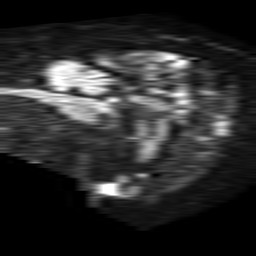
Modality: TRACE
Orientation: sagittal
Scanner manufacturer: philips
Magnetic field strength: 1.5 T
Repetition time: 4.6 s
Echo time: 0.08631 s